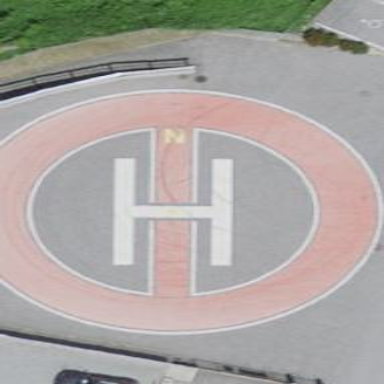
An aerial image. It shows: Image showing helipad at airport.